Field crop: tomato
Growth stage: 2
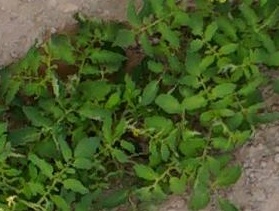
Species: tomato